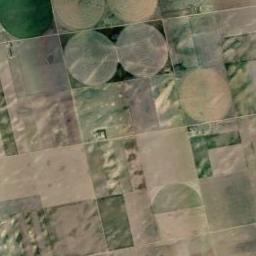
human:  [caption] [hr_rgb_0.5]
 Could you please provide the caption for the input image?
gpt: Seven earthy yellow and green mixed circular and rectangular fields .

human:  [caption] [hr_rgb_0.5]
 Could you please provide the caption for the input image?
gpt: Several dark green and khaki circular farmlands are surrounded by some square farmlands that grows a variety of crops .

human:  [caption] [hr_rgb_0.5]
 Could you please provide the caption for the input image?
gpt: There are one deep green circle farmland and some bare circle farmland .

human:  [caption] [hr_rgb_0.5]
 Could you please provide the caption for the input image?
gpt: Only the round field at the top left is green .

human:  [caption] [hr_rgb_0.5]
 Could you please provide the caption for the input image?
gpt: There are several brown circular farmlands among some rectangle farmlands .